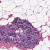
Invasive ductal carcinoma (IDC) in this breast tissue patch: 0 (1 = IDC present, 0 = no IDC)